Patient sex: M
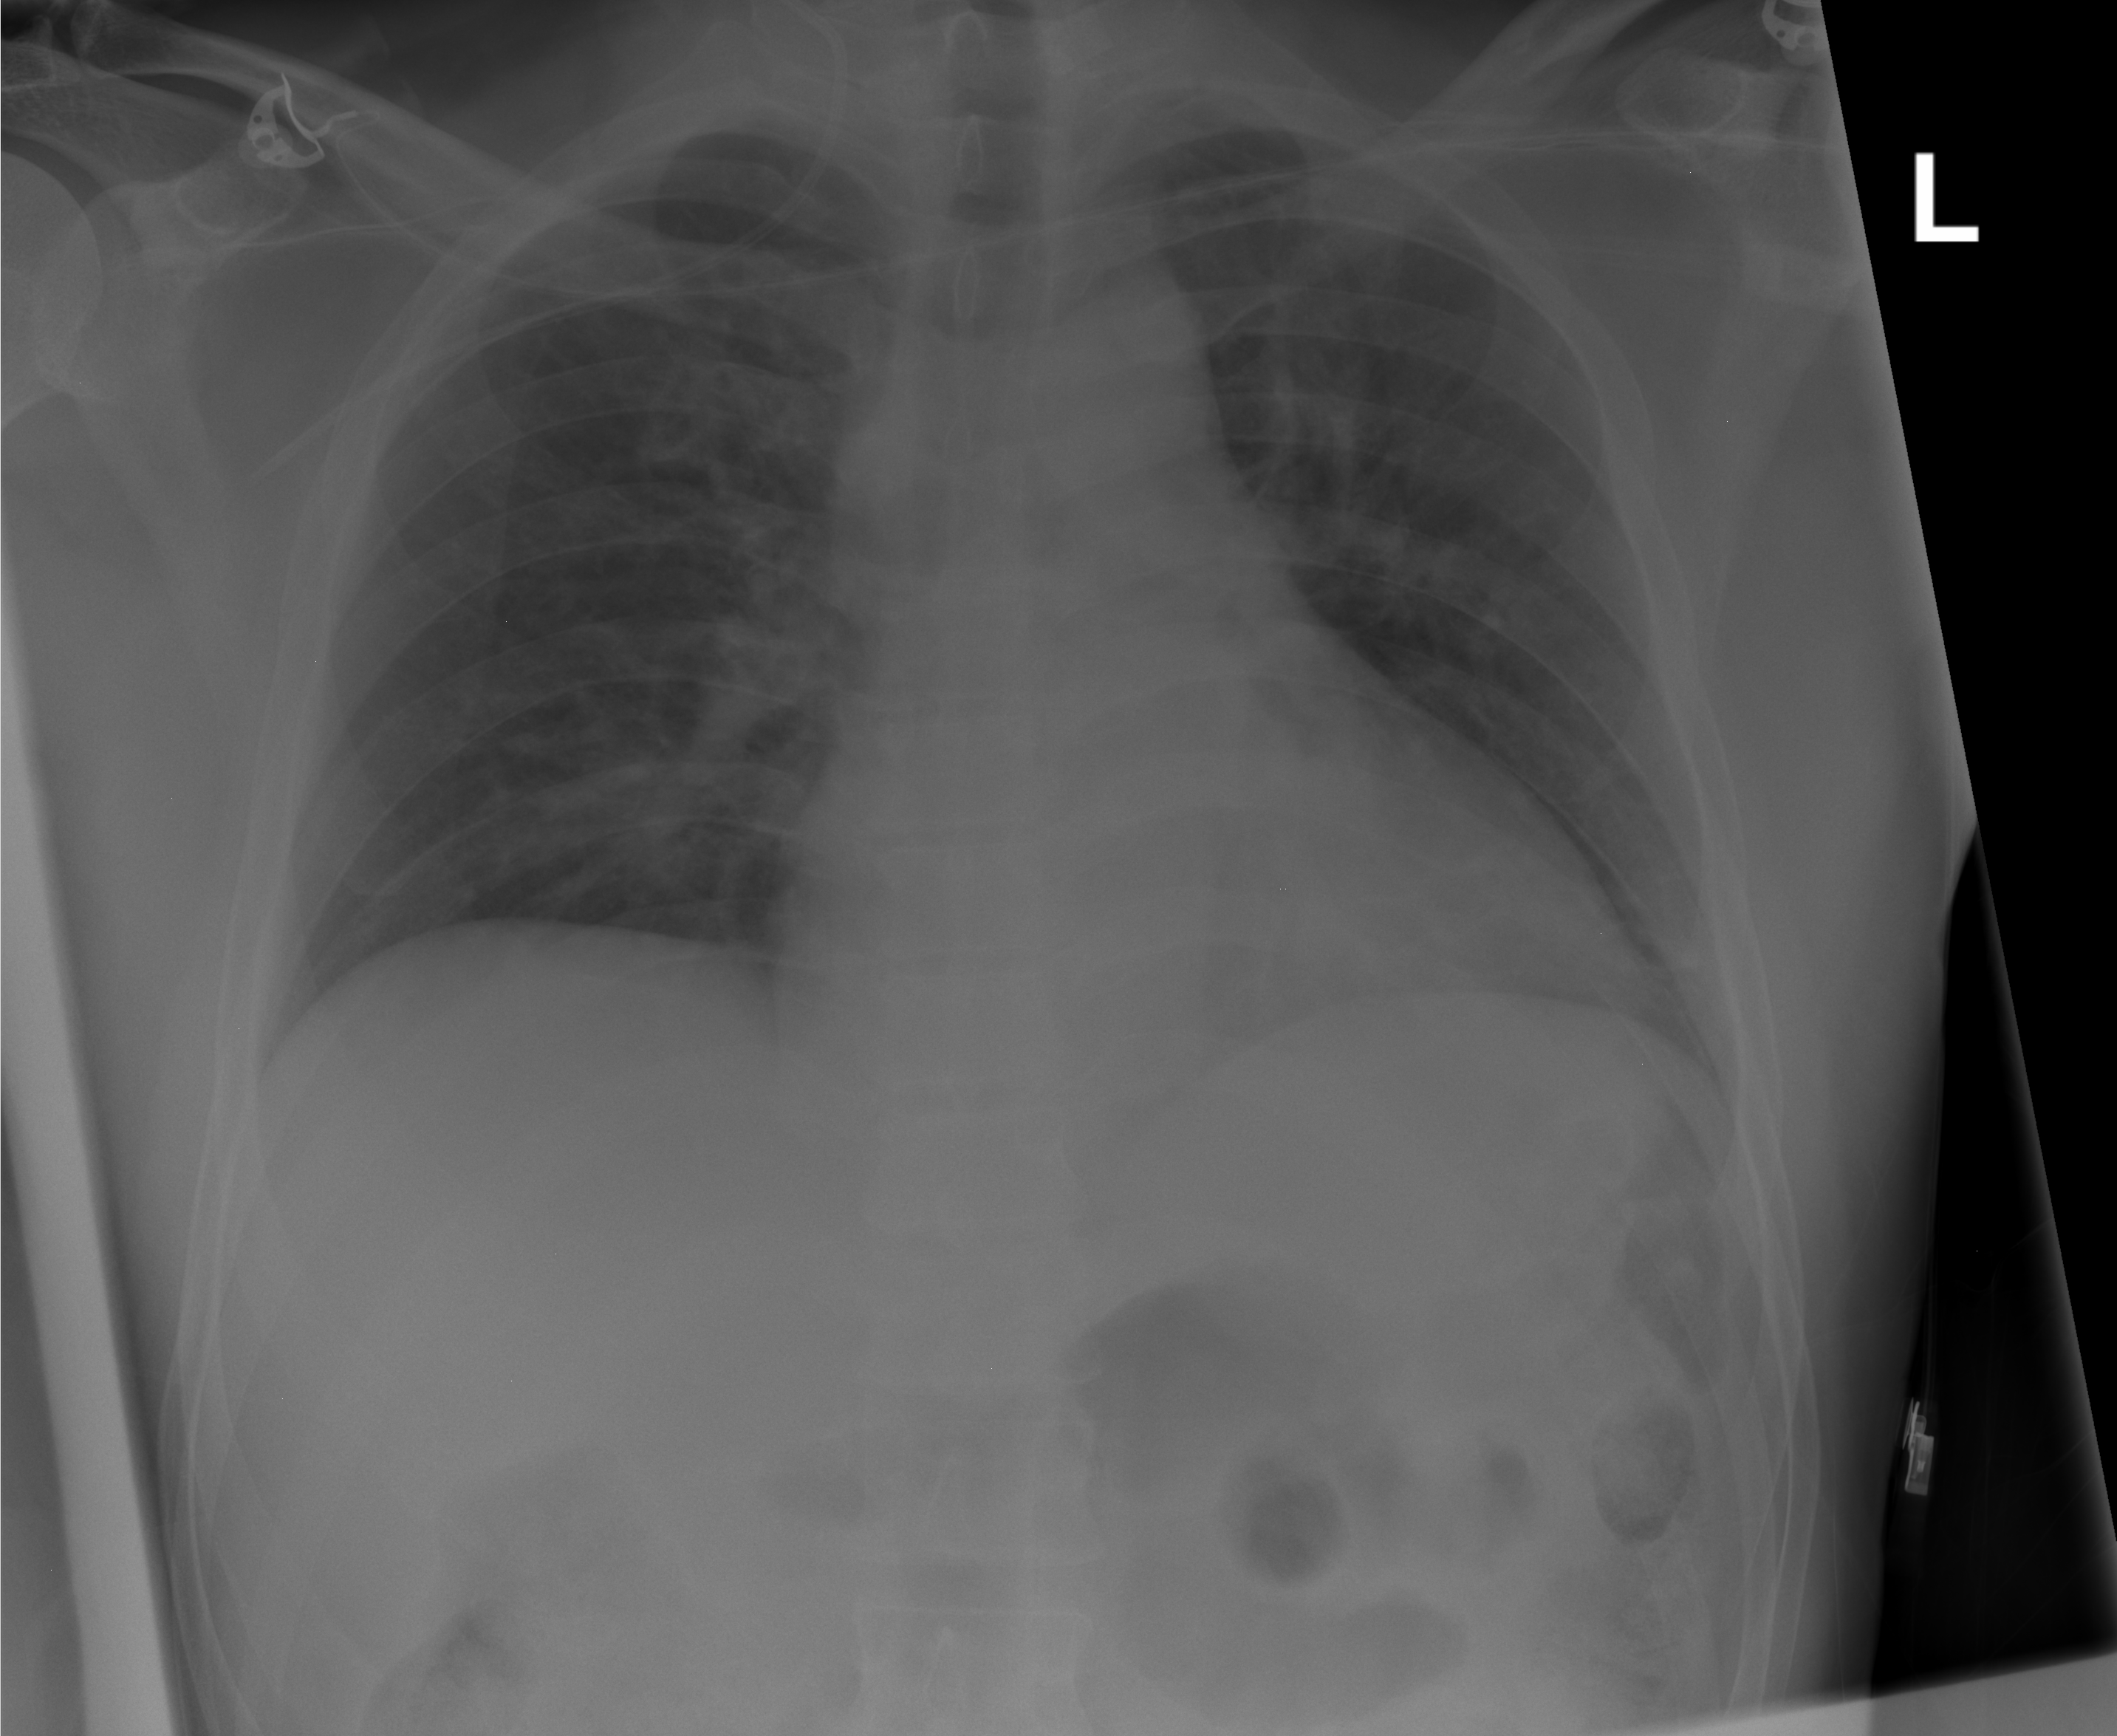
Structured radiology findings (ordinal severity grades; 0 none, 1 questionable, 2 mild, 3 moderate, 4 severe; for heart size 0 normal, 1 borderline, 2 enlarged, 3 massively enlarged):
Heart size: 2
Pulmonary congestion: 0
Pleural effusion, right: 0
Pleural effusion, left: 0
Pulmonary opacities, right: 0
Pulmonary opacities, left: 0
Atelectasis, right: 0
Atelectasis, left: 2